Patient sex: F
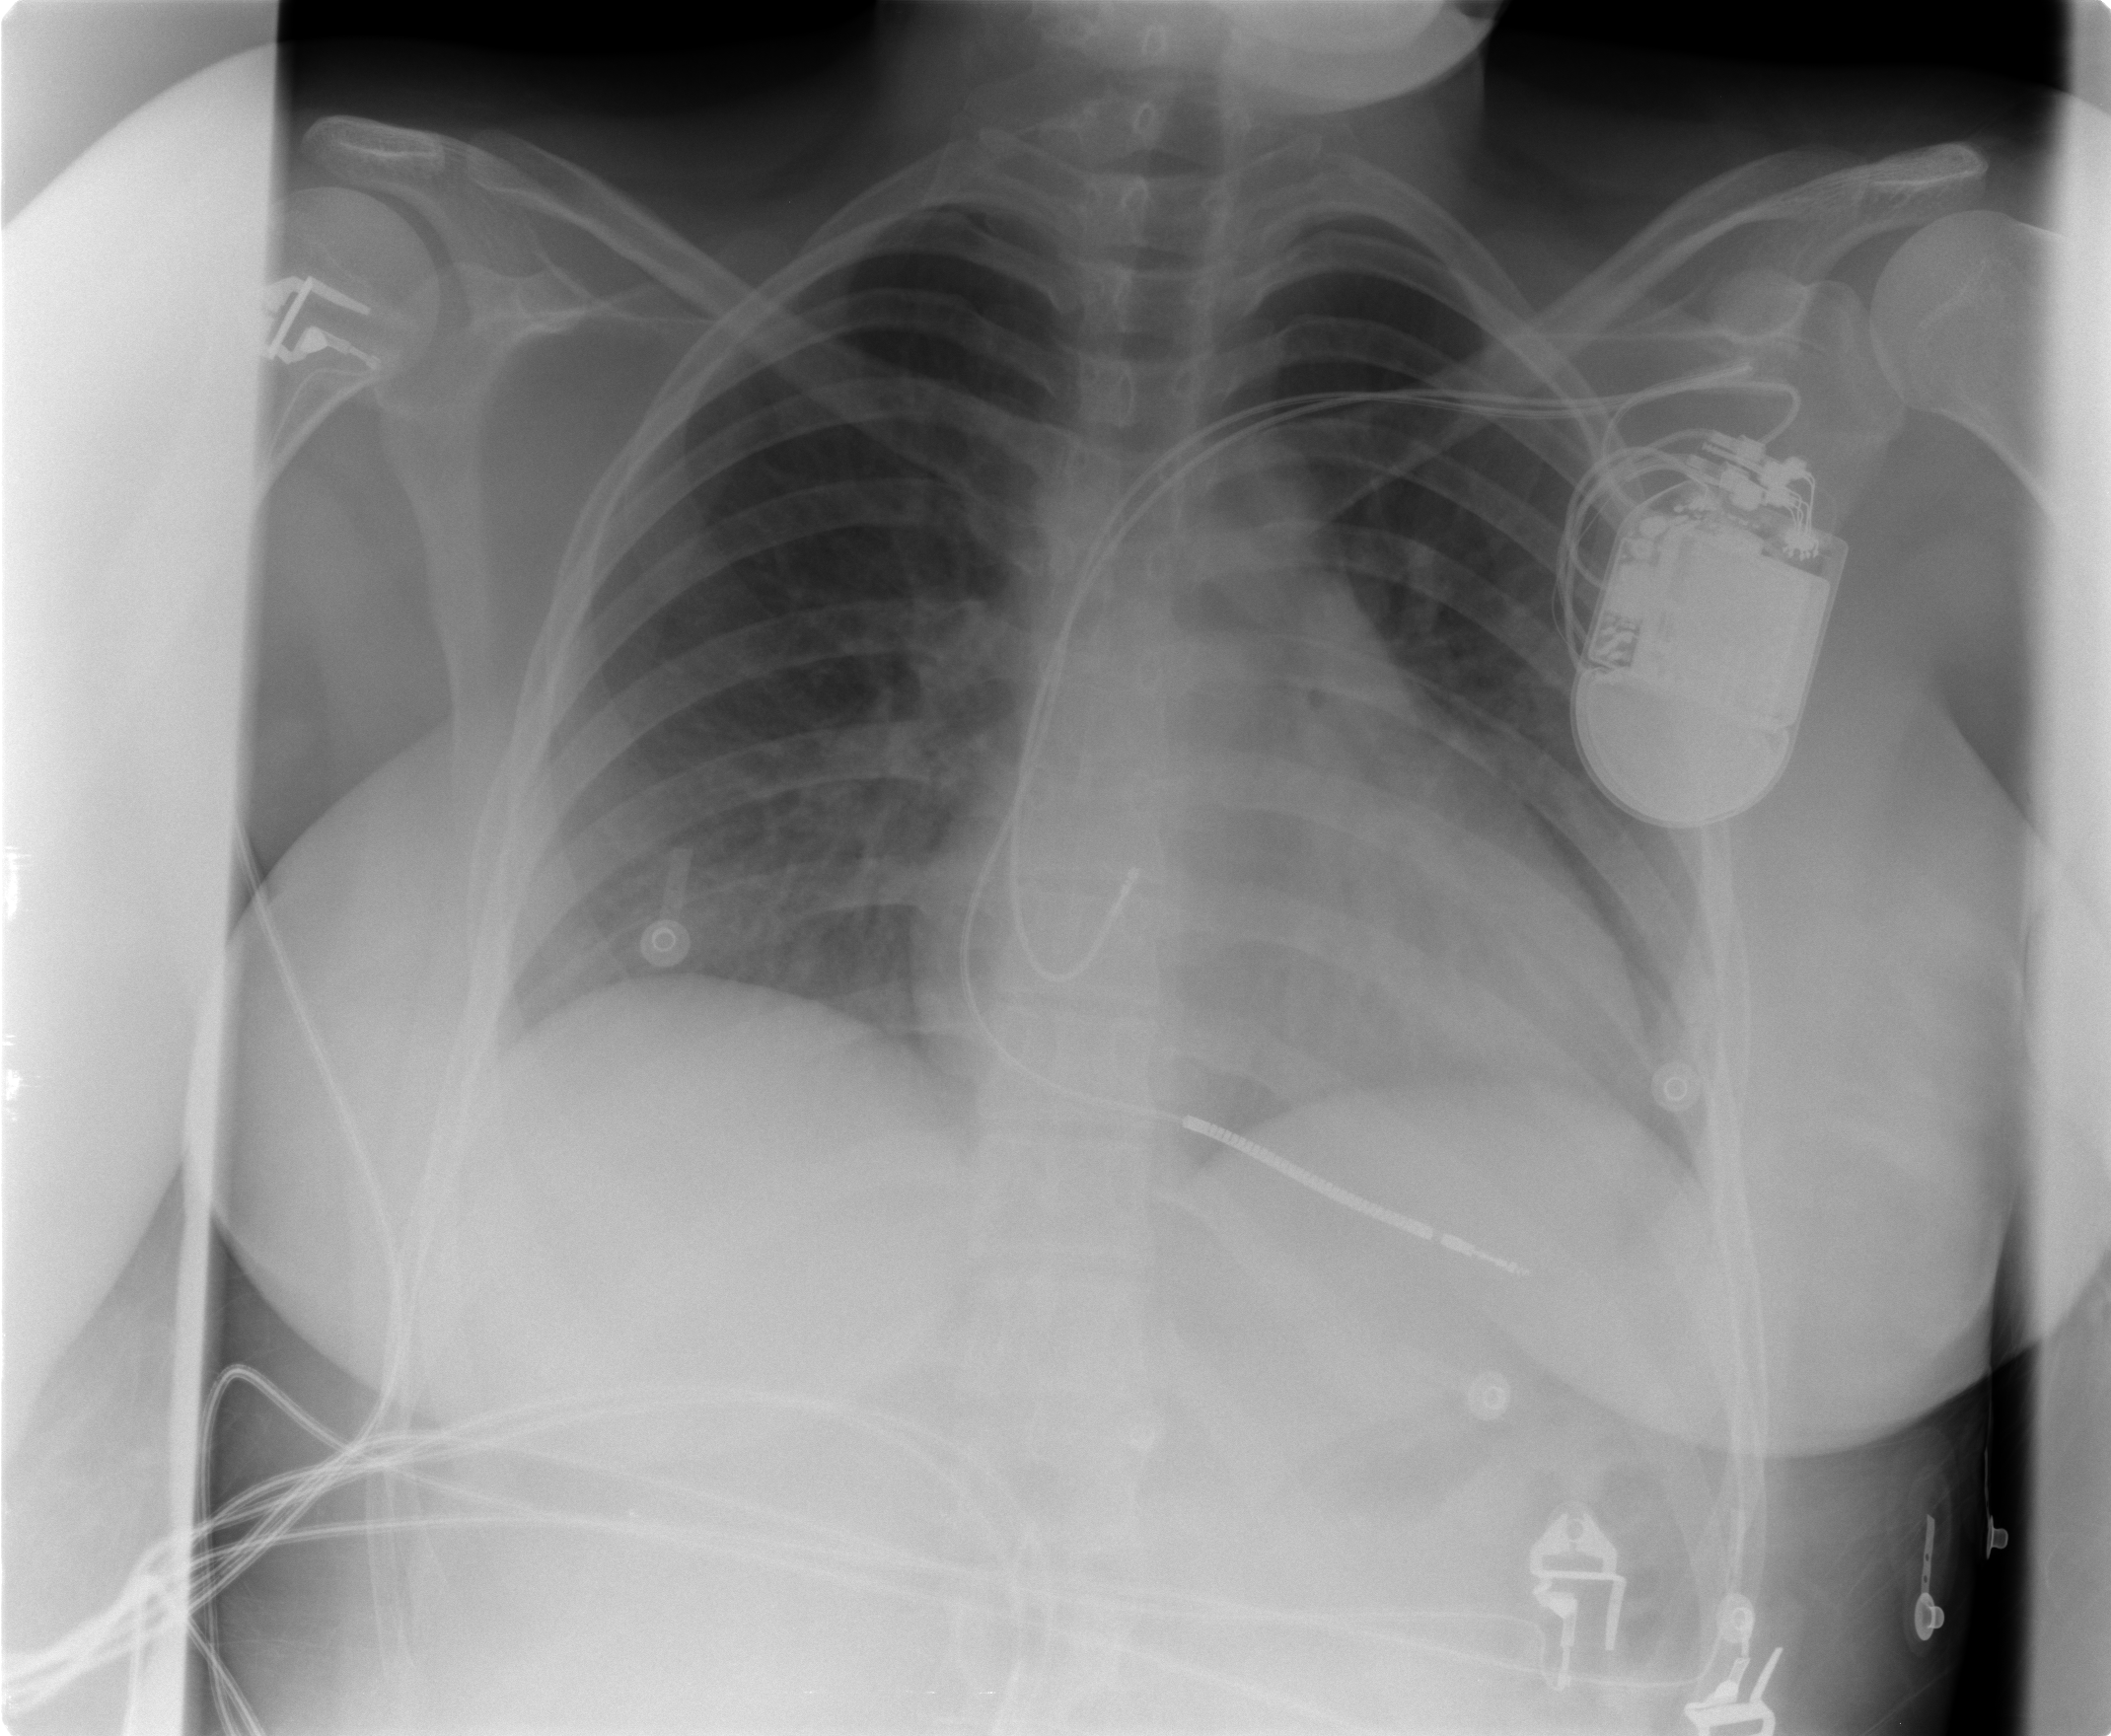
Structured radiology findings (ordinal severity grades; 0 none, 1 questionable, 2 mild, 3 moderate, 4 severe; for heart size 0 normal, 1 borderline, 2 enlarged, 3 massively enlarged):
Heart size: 0
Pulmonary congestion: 0
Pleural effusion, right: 0
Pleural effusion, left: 0
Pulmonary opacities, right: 1
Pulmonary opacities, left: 1
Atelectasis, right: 0
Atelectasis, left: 0